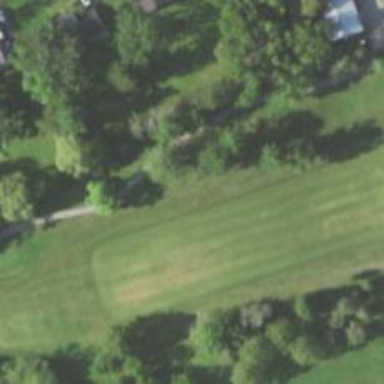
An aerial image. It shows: Golf cartpath that is also road path.